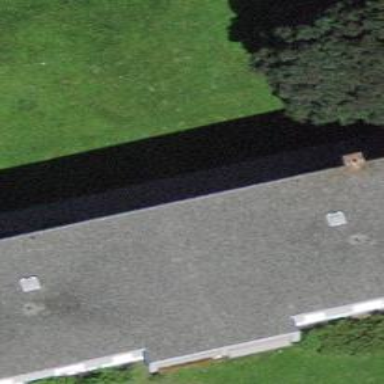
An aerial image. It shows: Building with apartments and flat roof.